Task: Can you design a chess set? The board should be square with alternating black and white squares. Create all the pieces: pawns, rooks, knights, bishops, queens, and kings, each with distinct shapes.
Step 4164:
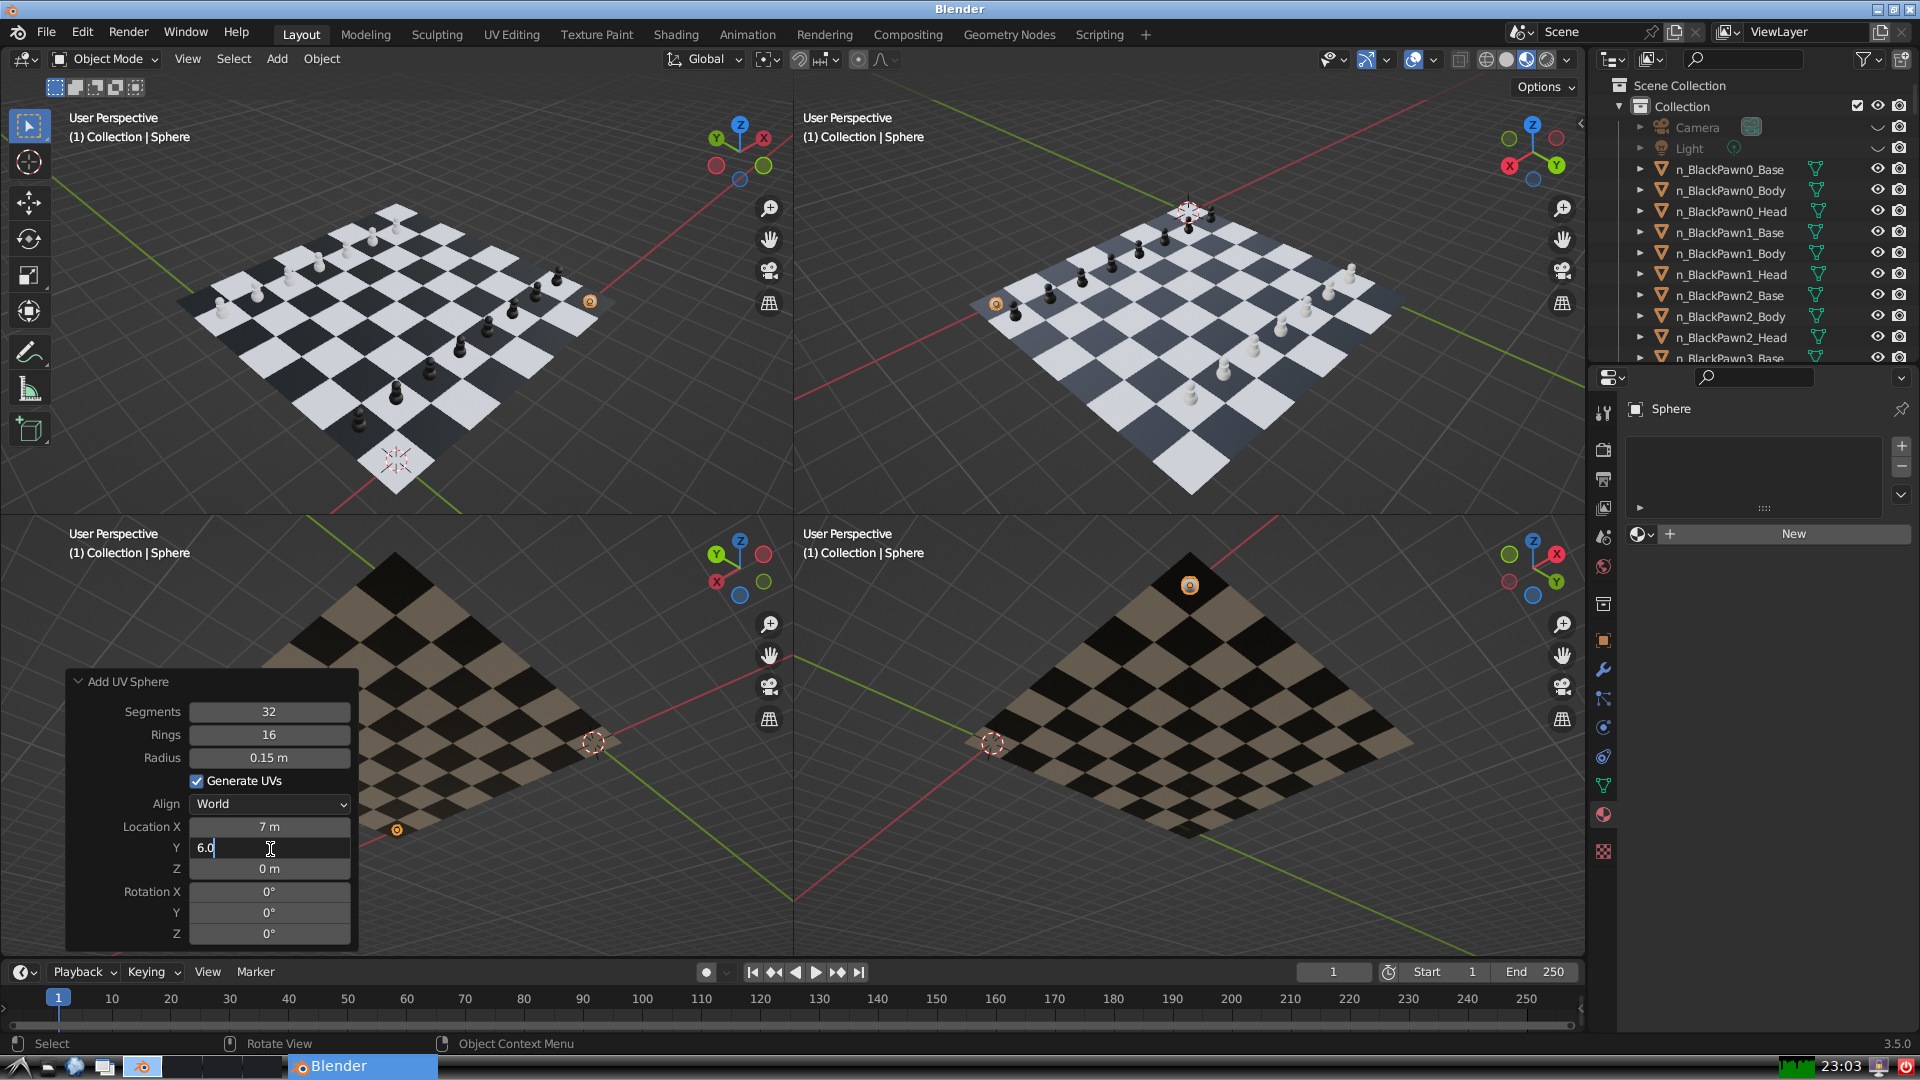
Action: {"key_press": ['Return']}